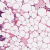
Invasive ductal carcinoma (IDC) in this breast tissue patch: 1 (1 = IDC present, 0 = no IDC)